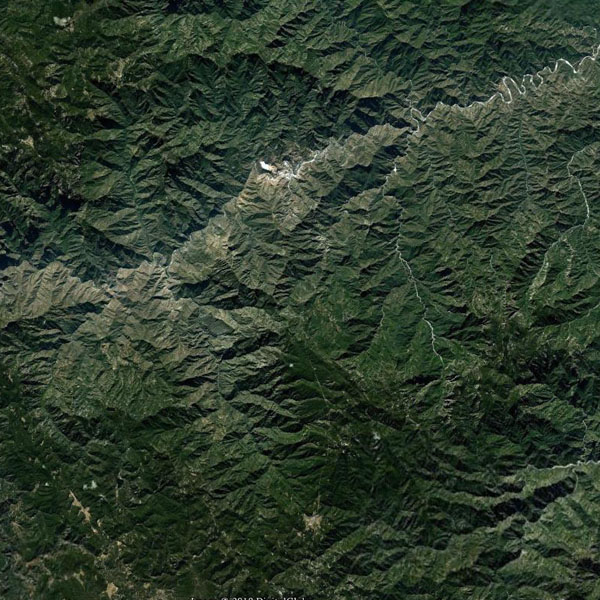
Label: Mountain